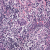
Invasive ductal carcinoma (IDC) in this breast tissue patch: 1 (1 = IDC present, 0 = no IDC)